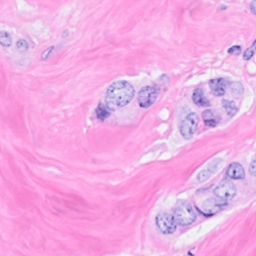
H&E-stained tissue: Breast